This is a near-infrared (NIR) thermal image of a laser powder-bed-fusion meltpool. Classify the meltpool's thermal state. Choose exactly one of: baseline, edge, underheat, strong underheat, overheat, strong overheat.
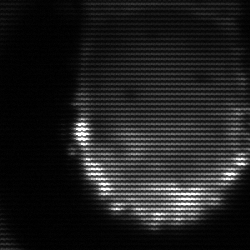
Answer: baseline